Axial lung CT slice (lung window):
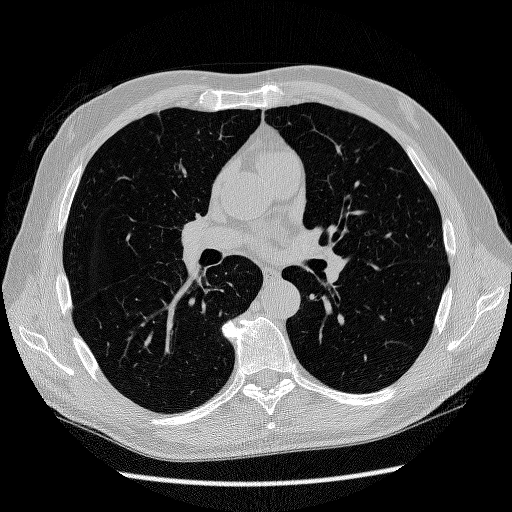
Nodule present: no